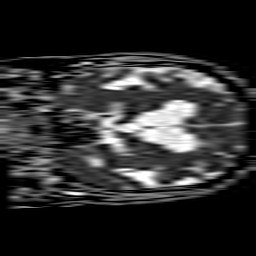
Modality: ADC
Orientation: coronal
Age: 82
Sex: female
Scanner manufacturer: philips
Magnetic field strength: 1.5 T
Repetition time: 3.676 s
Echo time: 0.09781 s